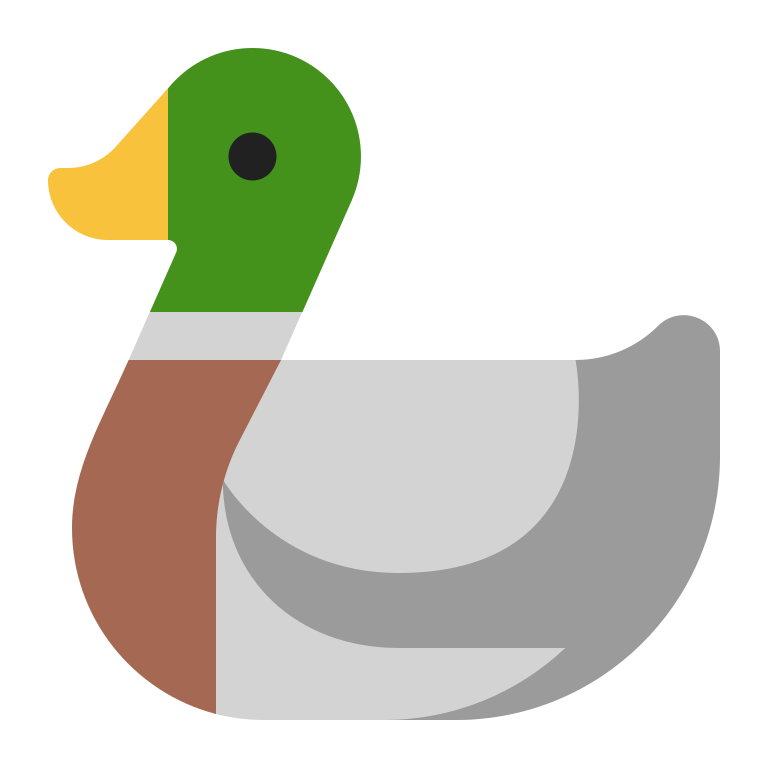
duck flat